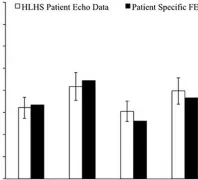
(D) Bar graph showing the morphometric match between echocardiographic data (white bars) and patient-specific FE model (black bars) at 39 weeks.
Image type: pathology (immunostaining)